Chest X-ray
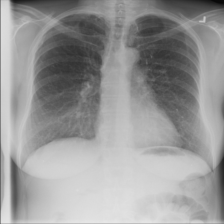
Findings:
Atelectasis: negative
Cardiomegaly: negative
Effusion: negative
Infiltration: negative
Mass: negative
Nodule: negative
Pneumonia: negative
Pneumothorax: negative
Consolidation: negative
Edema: negative
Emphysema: negative
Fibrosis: negative
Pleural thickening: negative
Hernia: negative